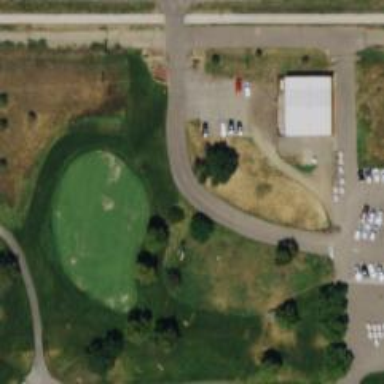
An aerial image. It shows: High-quality path for golf carts on grade 1 tracktype.